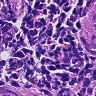
Metastatic tissue present: yes